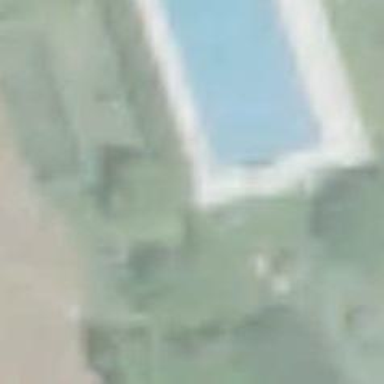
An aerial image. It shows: Swimming pool located in leisure land.